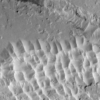
Label: not_dusty